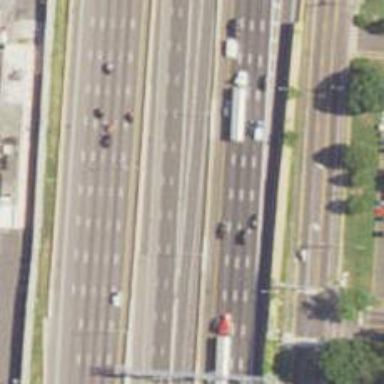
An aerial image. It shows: Asphalt motorway link.